Field crop: maize
Growth stage: 1
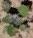
Species: chenopodium